Question: I try to consume a <URL>. Unfortunately I have no idea how the JSON request should look like.
The relevant parts of the VB.NET project
'''
<OperationContract(),
WebInvoke(Method:="POST",
UriTemplate:="/User/Create",
RequestFormat:=WebMessageFormat.Json,
ResponseFormat:=WebMessageFormat.Json,
BodyStyle:=WebMessageBodyStyle.Bare)>
Sub CreateUser(ByVal user As User)
'''
'''
Public Sub CreateUser(ByVal user As User) Implements IUserService.CreateUser
user.UserObject.CreateUser(user)
End Sub
'''
'''
Private m_Id As Integer
Private m_Name As String
Private m_Age As Integer
Private m_Sex As Sex
Private m_Comments As String
Private Shared m_UserObj As User
Private m_LUser As List(Of User)
Public Shared ReadOnly Property UserObject() As User
Get
If m_UserObj Is Nothing Then
m_UserObj = New User()
End If
Return m_UserObj
End Get
End Property
Friend Sub CreateUser(ByVal user As User)
LUser.Add(user)
End Sub
Public Enum Sex
Male = 0
Female = 1
End Enum
'''
I have tried something like this without success (Response: ):

How should the POST request look like?
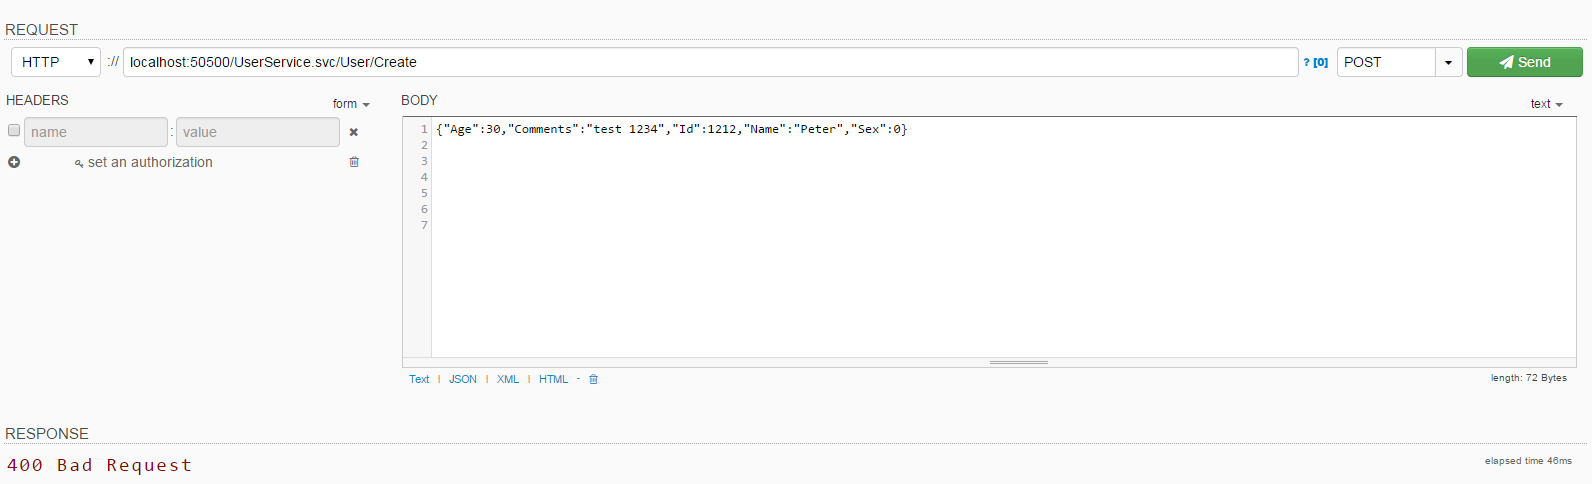
Answer: I have just added this headers:
1. Content-Type: application/json
2. Accept: application/json
and it works like a charm